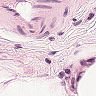
Metastatic tissue present: no